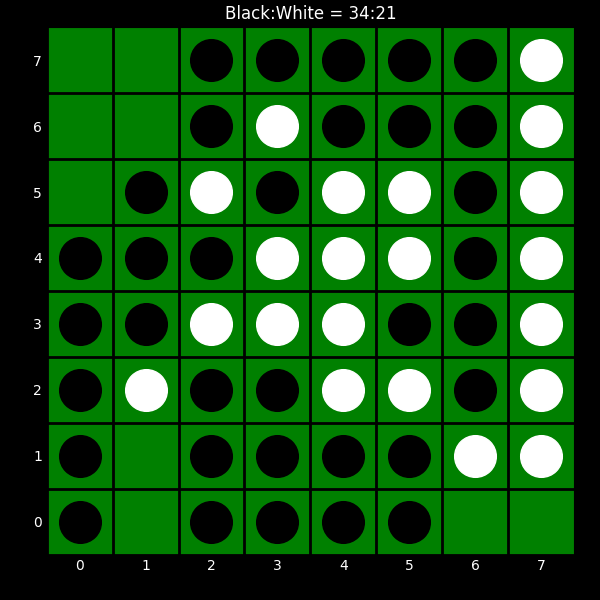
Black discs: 34
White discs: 21